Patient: sex M, age 57
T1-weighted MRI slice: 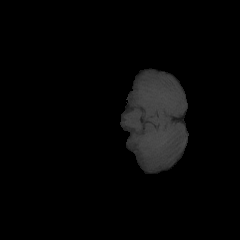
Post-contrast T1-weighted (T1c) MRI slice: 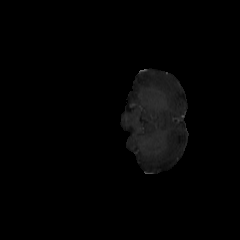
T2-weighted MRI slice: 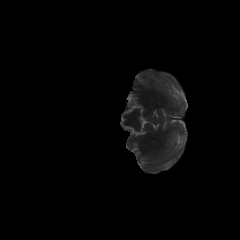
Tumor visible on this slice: no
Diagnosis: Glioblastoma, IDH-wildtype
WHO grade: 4